Question: I have implemented two 'dygraphs' with custom option 'verticalCrosshair : true' here:
<URL>

When I hover over any of the graphs at a particular x point, I want all graphs to display the vertical crosshair at that point.
So far I've been able to get this working on the top graph ('gs[0]') like this:
'''
highlightCallback: function(e, x, pts, row) {
var sel = gs[0].getSelection();
gs[1].setSelection(sel);
},
'''
Nothing happens when I hover over the bottom graph. How to generalize it with 'for' loop over all graphs?
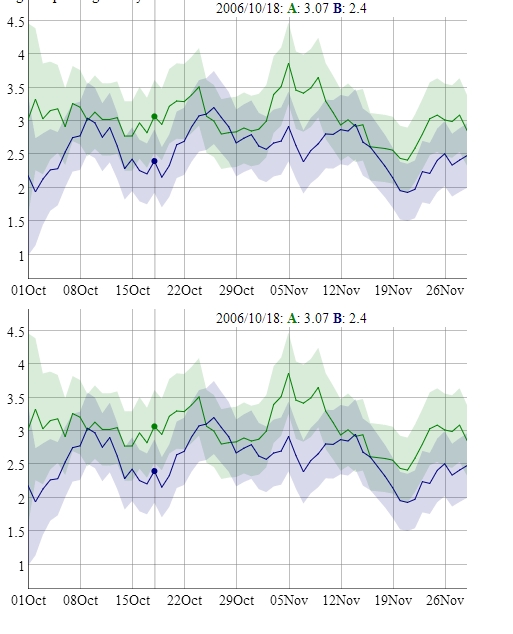
Answer: You should put the dygraphs objects in an array and loop over it in your highlightCallback, updating the selection in all the dygraphs other than the one generating the event.
One complication is that 'highlightCallback' doesn't get the dygraph object as a parameter. This is an oversight in the API which I hope to fix in dygraphs 2.0. You can work around it by capturing the relevant Dygraph object in a closure when you set 'highlightCallback'.
See the <URL> for some inspiration.